You are looking at the continuous-wavelet transform of a rotating shaft's vibration signal. Diagnose the rotating machine from this image, choosing from: normal, misalignment, unbalance, looseness.
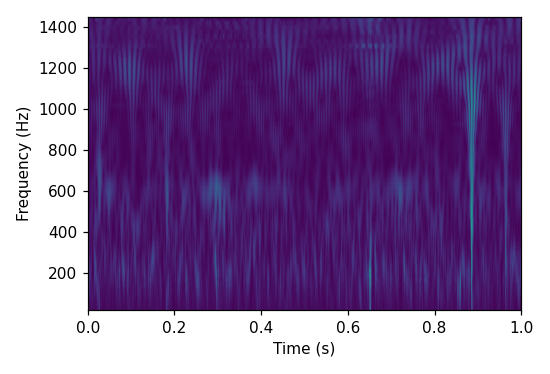
Answer: misalignment